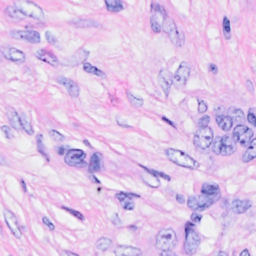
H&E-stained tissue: Breast